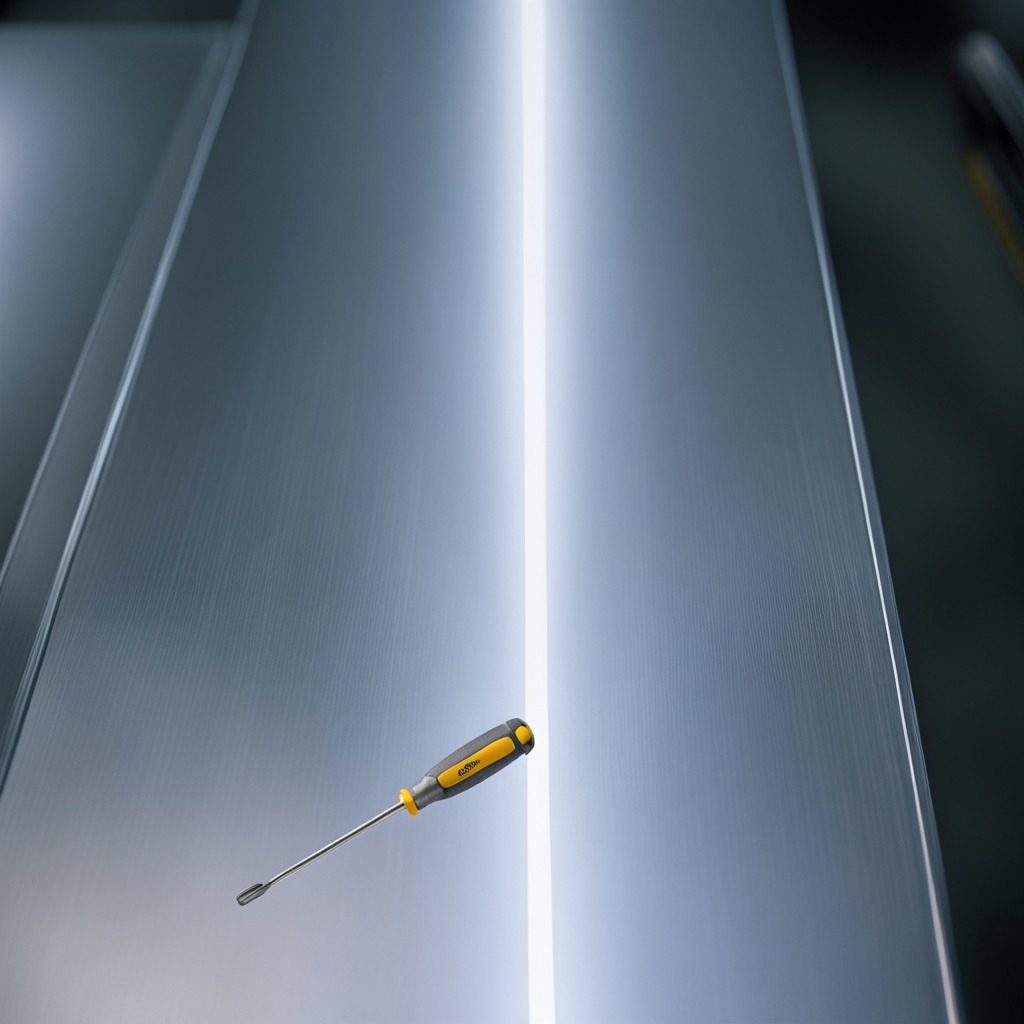
A screwdriver is lying on a metal table in a machine shop under fluorescent lights.